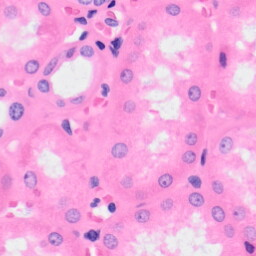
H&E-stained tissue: Kidney